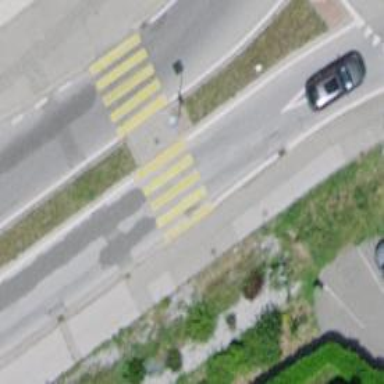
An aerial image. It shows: Uncontrolled zebra crossing with pedestrian island.